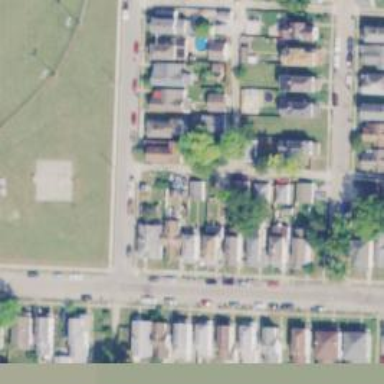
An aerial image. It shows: Alley classified as service road.